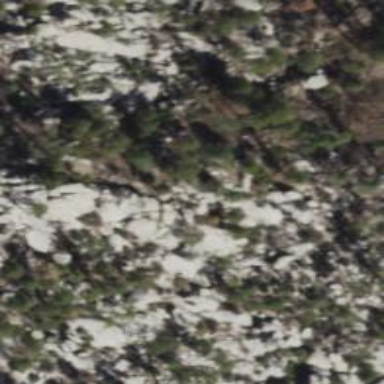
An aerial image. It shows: Landscape dominated by bare rock.